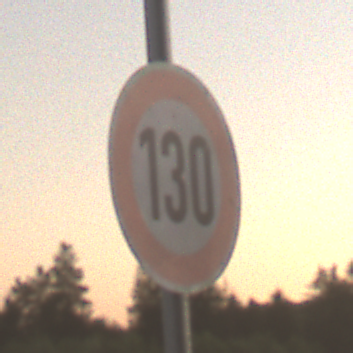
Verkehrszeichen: Geschwindigkeit130
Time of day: SunriseSunset
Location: Outdoor (Nature)
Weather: Clear
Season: NotSpecified
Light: Natural